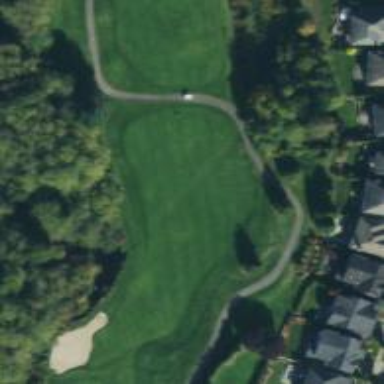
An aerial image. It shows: Golf hole.